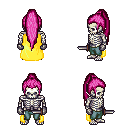
a pixel art fantasy rpg character, male body template, skeleton, yellow cape, teal pants, pink extra-long topknot hairstyle, metal gloves, dagger, four views (front, back, left, right), 2x2 character sprite sheet, small pixel art, hard edges, no anti-aliasing